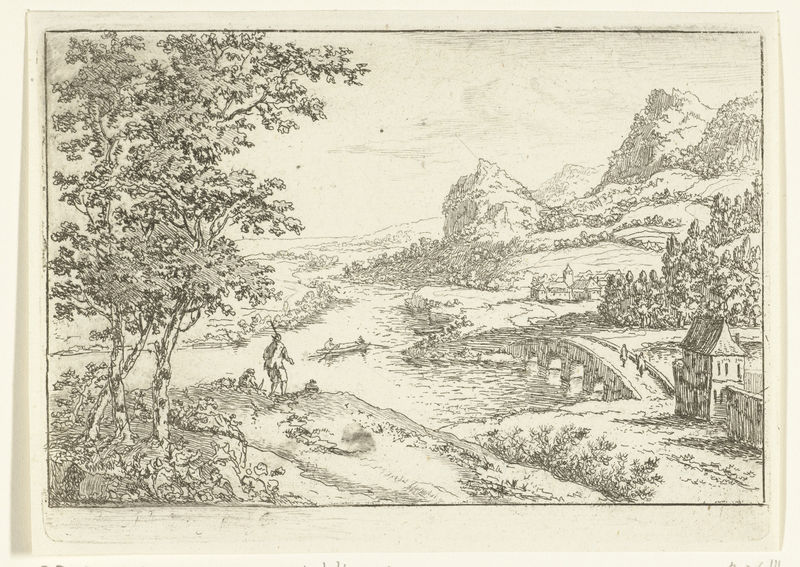
Titel: Stenen brug bij een riviersplitsing
Künstler: Jan van Almeloveen
Standort: Amsterdam
Institution: Rijksmuseum
Schlagwörter: people, white, black, country, man, rock, sky, tree, boat, building, hill, house, lake, landscape, mountain, mountains, nature, water, trees, village, grass, river, road, drawing, sketch, bridge, ink, pencil, home, figure, row, hatching, gun, countryside, hunter, printing, scenery, maintain